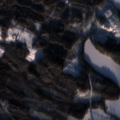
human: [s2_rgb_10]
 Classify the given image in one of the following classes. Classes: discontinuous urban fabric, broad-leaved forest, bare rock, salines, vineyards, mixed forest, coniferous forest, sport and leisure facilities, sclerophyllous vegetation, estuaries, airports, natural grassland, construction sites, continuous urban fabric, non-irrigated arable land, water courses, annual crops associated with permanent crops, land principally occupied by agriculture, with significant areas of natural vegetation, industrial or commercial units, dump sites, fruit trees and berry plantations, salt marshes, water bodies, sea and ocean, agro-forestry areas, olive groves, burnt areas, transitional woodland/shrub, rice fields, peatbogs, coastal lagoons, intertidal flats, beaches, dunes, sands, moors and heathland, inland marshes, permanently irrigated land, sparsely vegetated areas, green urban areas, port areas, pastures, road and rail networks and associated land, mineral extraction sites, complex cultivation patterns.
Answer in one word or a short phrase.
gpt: mixed forest, water bodies